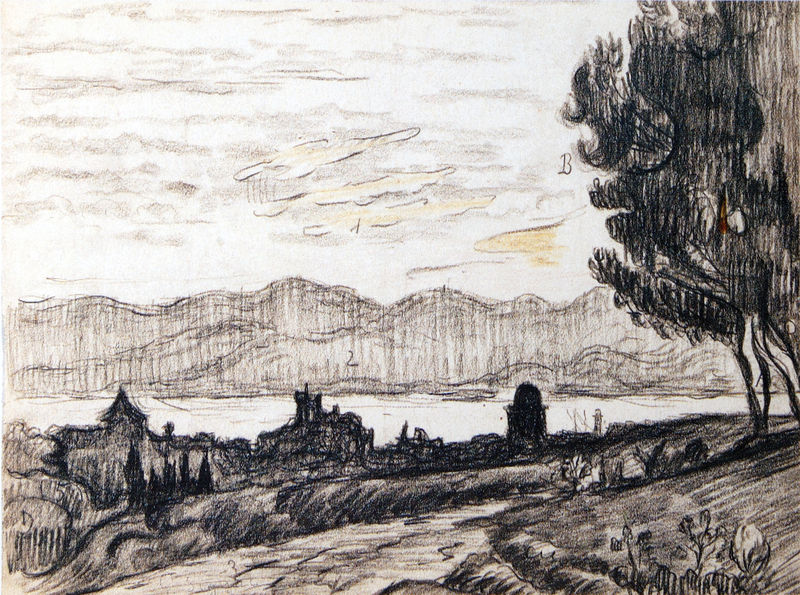
Titel: Étude pour "Soleil couchant sur la ville", Studie für "Sonnnenuntergang über dem Dorf"
Künstler: Paul Signac
Institution: (Privatsammlung)
Schlagwörter: baum, berg, feder, himmel, meer, wasser, weiß, wolken, bäume, fluss, gelb, landschaft, see, stadt, ufer, blume, blumen, grau, kreide, schwarz, skizze, strasse, zeichnung, eis, gras, rot, weg, wiese, wolke, mensch, signatur, feld, horizont, häuser, hügel, natur, vögel, weide, gewässer, pfad, person, pflanzen, wald, turm, farbig, düster, ort, abhang, berge, gebirge, dorf, bergkette, schattierung, linien, idylle, silhouette, einfach, zahlen, striche, bucht, himmle, alpen, linie, kohle, schwarz-weiß, schraffur, radierung, buchstaben, strich, garphik, bleistift, fichte, tanne, entwurf, reduziert, stift, expressiv, schlos, bergzug, fjord, silouhette, himmelw, bleistifft, baume, kreidezeichnung, sriche, b, d, 2, 1, säumen, baumwolken, bergre